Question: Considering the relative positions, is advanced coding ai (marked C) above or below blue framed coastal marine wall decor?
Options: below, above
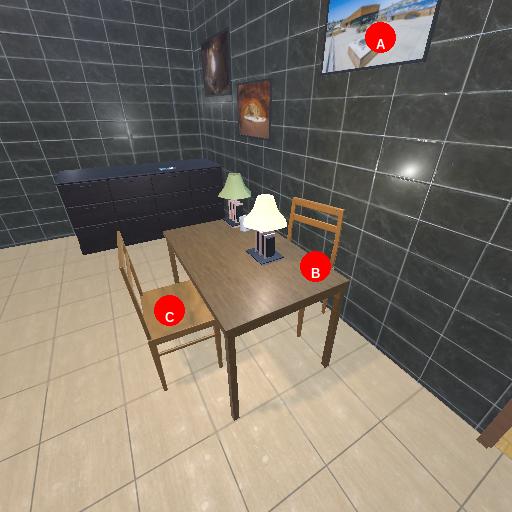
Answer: below